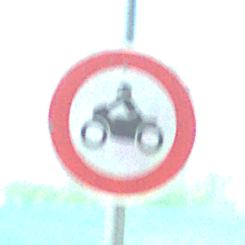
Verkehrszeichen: VerbotKraftraeder
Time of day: MorningAfternoon
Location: Roofed (Special)
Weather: PartlyCloudy
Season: NotSpecified
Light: Natural